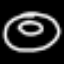
Label: donut